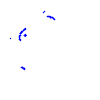
Particle: kaon